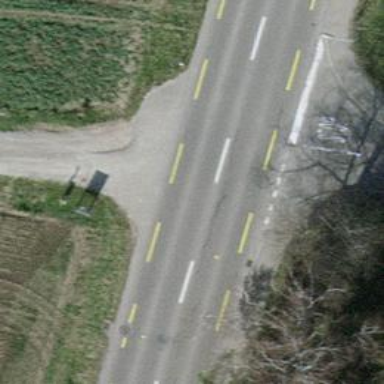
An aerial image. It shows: Tertiary road with designated cycle lane.